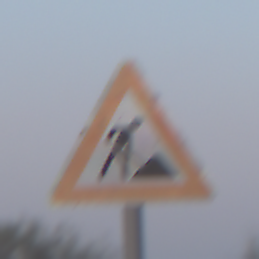
Verkehrszeichen: Arbeitsstelle
Umgebung: Outdoor, Nature
Tageszeit: SunriseSunset
Wetter: Clear
Licht: Natural
Jahreszeit: NotSpecified
Kontrast: LowContrast